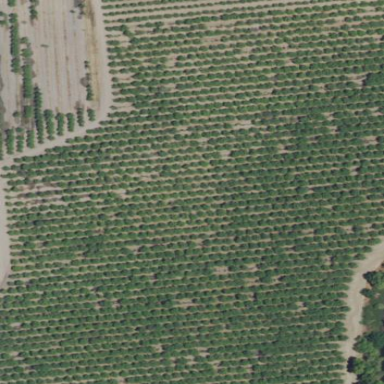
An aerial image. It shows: Orchard.